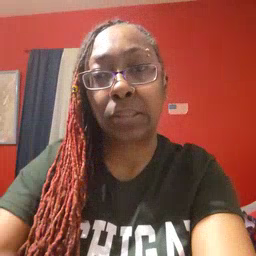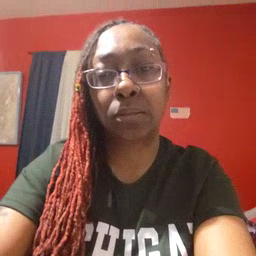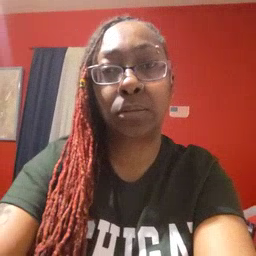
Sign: mad